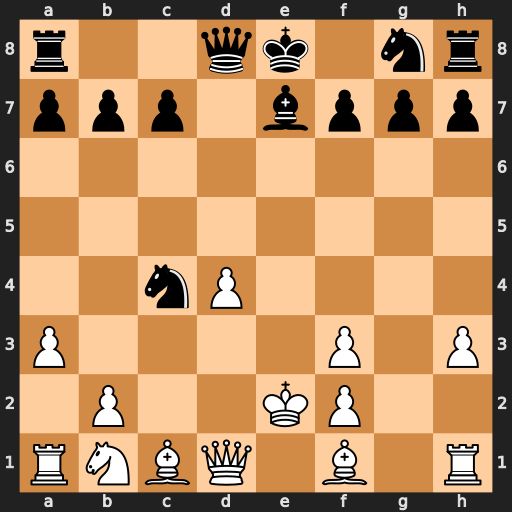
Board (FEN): r2qk1nr/ppp1bppp/8/8/2nP4/P4P1P/1P2KP2/RNBQ1B1R
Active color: w
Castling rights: kq
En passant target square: -
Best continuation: Qa4+ c6 Qxc4